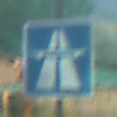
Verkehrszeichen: Autobahn
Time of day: MorningAfternoon
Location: Roofed (Special)
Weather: PartlyCloudy
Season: NotSpecified
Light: Natural